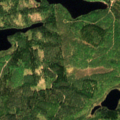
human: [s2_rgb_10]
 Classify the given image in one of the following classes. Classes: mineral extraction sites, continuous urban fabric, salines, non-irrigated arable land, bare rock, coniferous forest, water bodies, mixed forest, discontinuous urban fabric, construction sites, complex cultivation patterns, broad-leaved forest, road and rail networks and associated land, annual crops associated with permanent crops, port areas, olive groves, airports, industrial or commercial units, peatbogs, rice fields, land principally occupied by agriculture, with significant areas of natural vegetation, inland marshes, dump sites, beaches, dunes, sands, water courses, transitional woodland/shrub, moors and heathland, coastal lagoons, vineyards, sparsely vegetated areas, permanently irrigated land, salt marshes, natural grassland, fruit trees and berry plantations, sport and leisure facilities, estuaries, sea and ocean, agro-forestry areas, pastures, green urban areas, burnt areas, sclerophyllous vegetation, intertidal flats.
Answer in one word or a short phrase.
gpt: coniferous forest, mixed forest, transitional woodland/shrub, water bodies